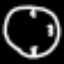
Label: clock